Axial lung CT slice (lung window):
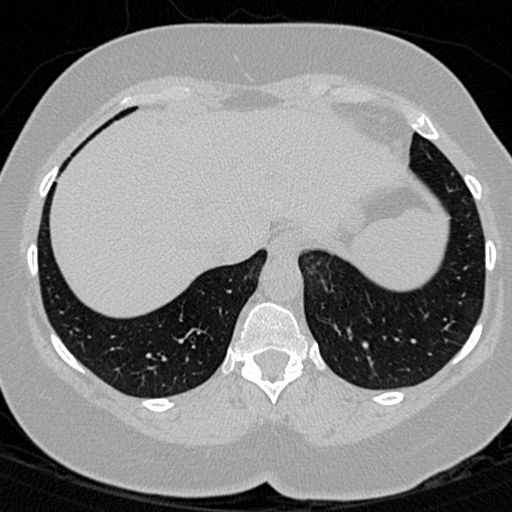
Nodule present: no